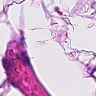
Metastatic tissue present: no